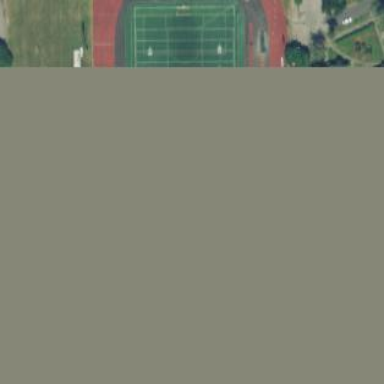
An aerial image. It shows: Pitch for American football.